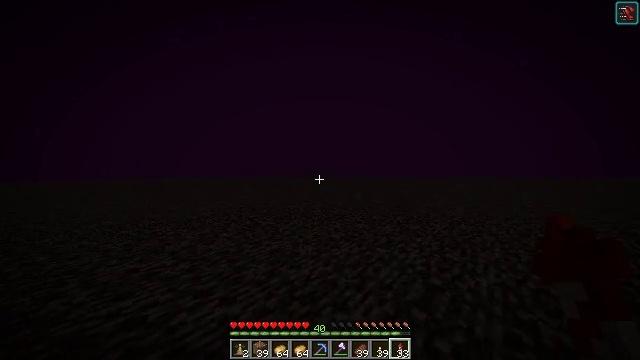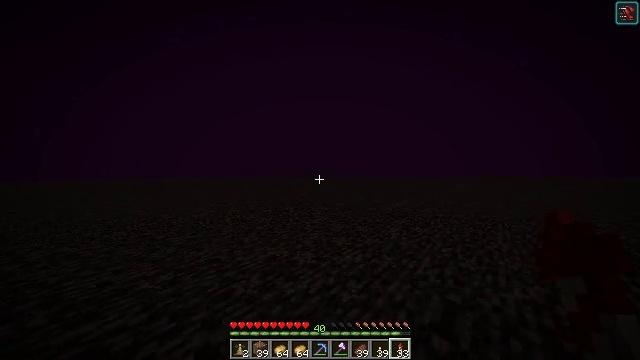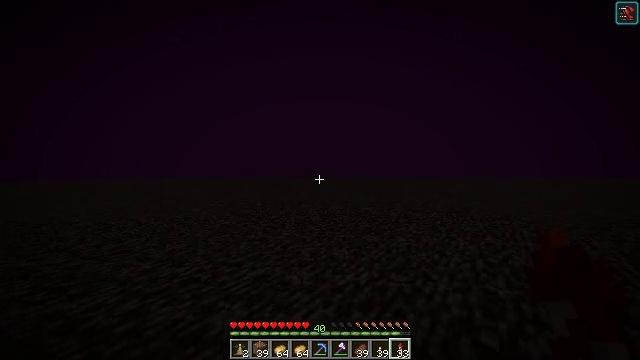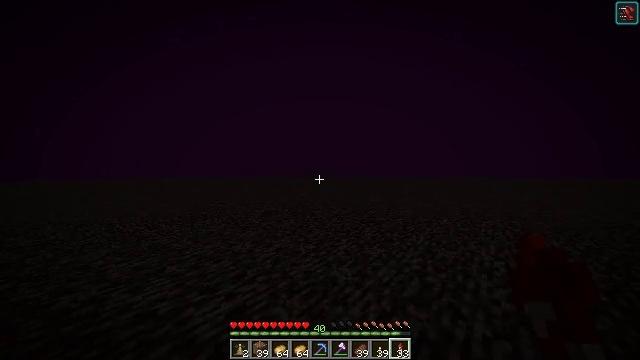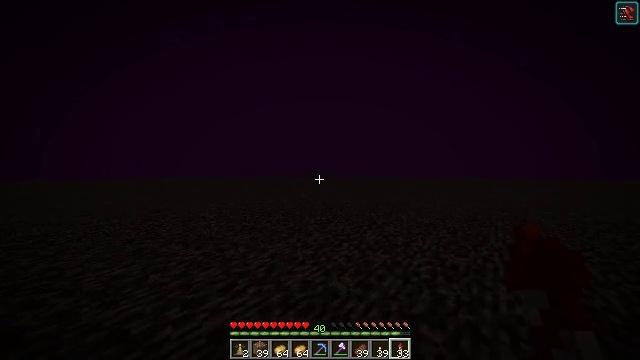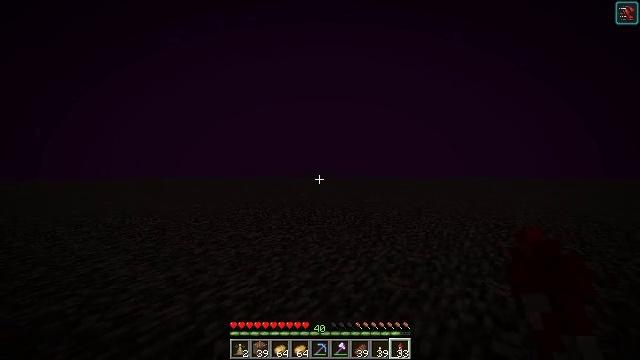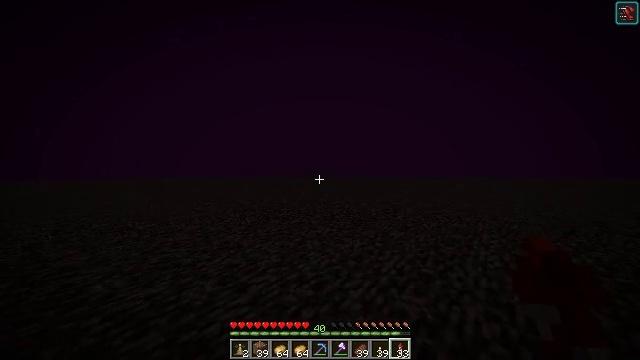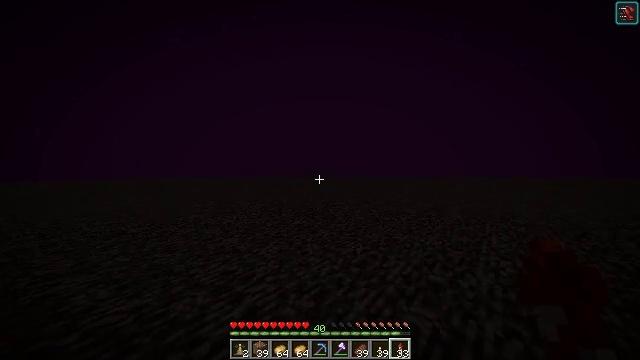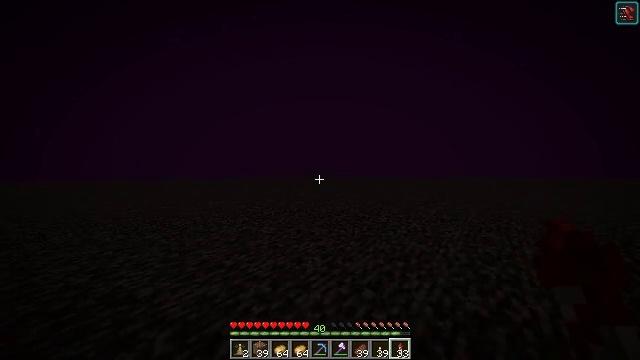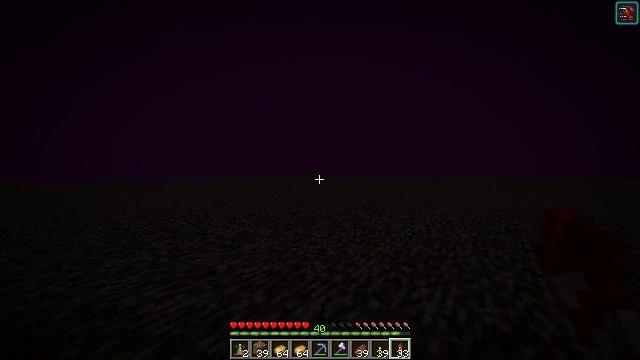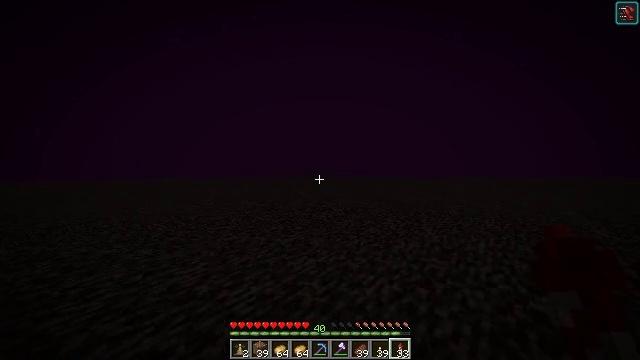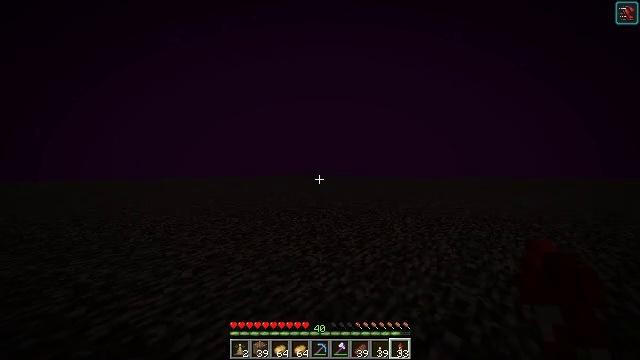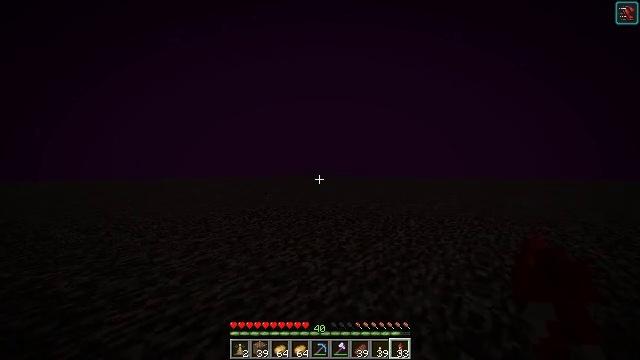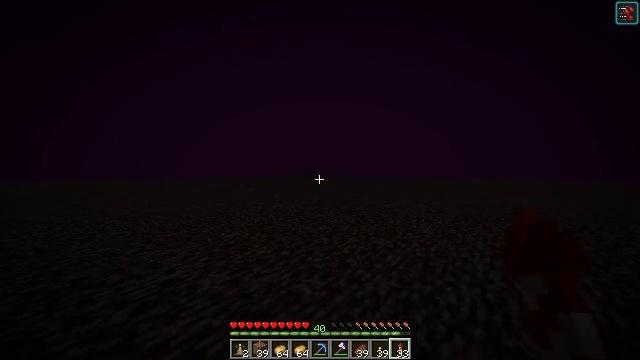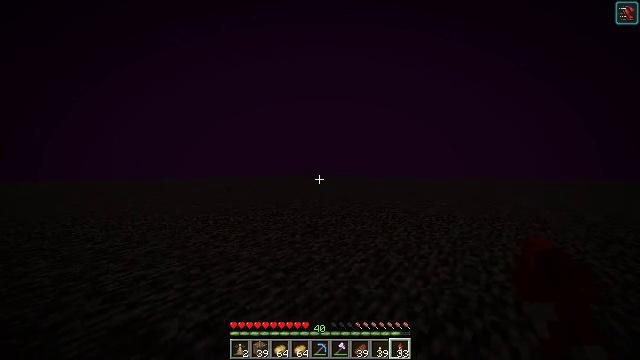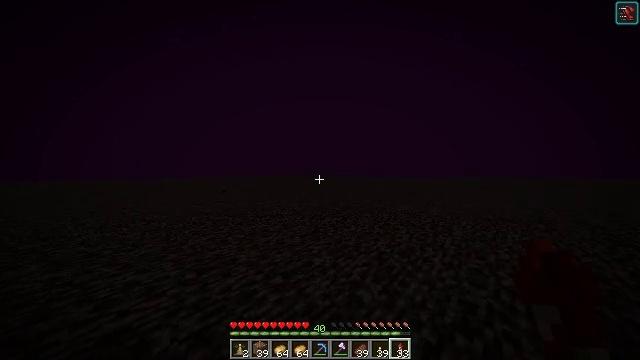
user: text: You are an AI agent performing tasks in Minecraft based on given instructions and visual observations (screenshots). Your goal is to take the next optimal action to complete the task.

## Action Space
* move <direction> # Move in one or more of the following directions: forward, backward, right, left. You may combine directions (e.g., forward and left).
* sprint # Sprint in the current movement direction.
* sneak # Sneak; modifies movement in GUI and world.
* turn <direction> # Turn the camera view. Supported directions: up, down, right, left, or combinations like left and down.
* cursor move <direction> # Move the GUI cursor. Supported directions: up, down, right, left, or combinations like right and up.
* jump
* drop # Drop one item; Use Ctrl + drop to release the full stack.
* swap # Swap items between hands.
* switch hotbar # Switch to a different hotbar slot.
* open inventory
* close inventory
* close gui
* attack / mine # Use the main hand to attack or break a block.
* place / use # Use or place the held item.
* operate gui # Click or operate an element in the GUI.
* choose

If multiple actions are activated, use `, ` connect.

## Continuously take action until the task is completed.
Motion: motion action
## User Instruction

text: Drop a potato.
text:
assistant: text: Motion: move forward
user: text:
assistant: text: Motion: move forward
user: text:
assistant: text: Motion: move forward
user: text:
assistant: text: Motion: move forward
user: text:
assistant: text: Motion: move forward
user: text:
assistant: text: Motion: move forward
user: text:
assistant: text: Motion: move forward
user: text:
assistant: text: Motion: move forward
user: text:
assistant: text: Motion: move forward
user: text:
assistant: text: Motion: move forward
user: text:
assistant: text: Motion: move forward
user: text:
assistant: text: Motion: move forward
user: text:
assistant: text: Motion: move forward
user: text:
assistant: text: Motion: move forward
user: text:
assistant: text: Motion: move forward
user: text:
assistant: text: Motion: move forward
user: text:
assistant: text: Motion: move forward
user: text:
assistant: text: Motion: move forward
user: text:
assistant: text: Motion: move forward
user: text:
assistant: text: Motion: move forward
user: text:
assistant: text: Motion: move forward
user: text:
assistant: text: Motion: move forward, turn left
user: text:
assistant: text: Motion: move forward, turn left
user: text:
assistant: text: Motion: move forward, turn left
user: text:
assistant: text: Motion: move forward
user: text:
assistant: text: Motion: move forward, turn left
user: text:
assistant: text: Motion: move forward
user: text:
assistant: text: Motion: move forward, turn left
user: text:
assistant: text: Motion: move forward
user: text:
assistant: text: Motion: move forward